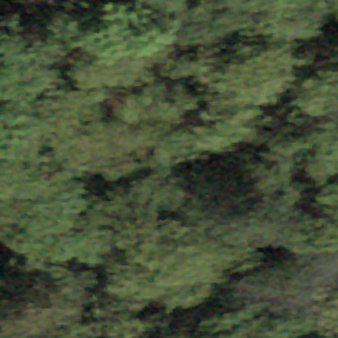
Label: other